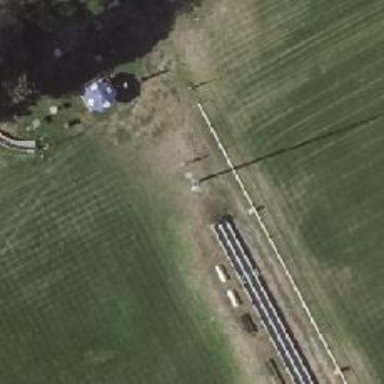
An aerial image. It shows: Mast structure.